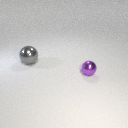
small purple metal sphere in front of large gray metal sphere